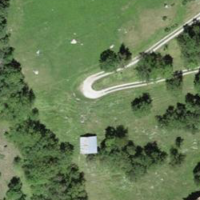
EUNIS habitat code: 23
Species observed at this site:
Clinopodium vulgare